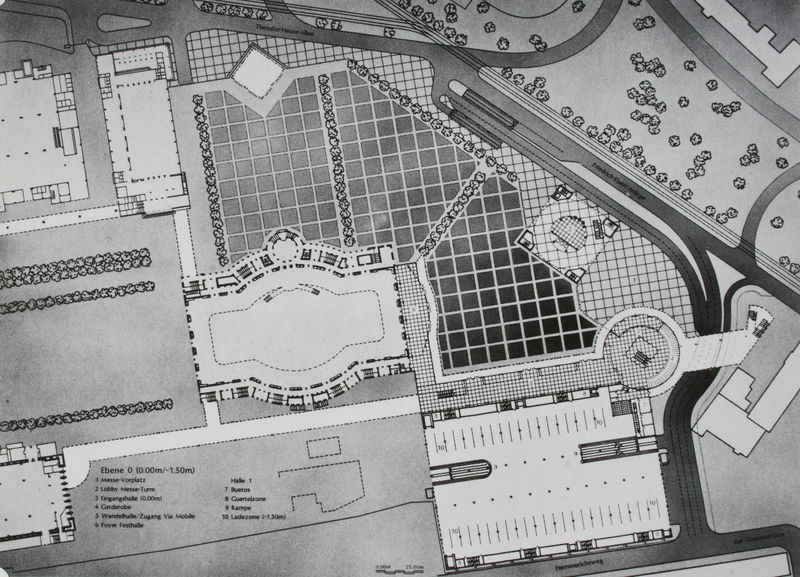
Titel: Lageplan
Künstler: Helmut Jahn
Standort: Frankfurt (am Main)
Institution: Messeturm
Schlagwörter: grau, schwarz, weiss, anlage, entwurf, plan, vorlage, kreisel, raster, legende, schwarzweiß weiß